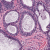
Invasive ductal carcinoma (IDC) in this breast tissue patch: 0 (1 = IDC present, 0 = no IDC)